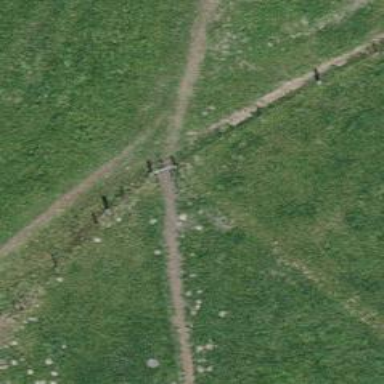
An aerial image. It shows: Unpaved path.